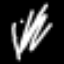
Label: line